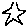
Label: star